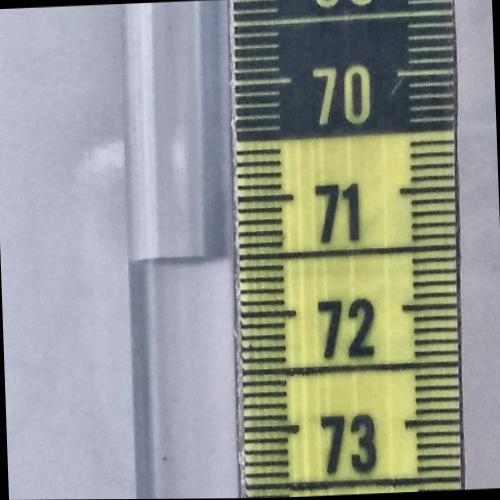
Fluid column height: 71.5 cm